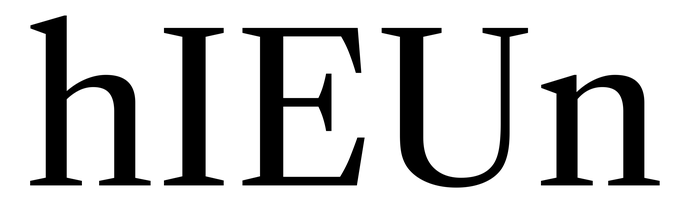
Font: LibreCaslonText_Regular